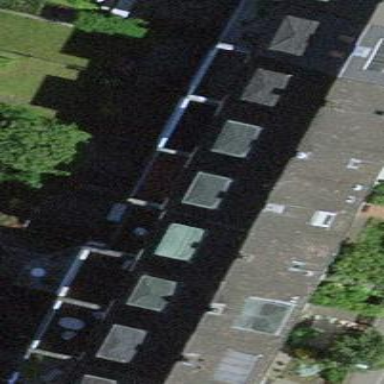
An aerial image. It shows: Terrace building.